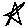
Label: star